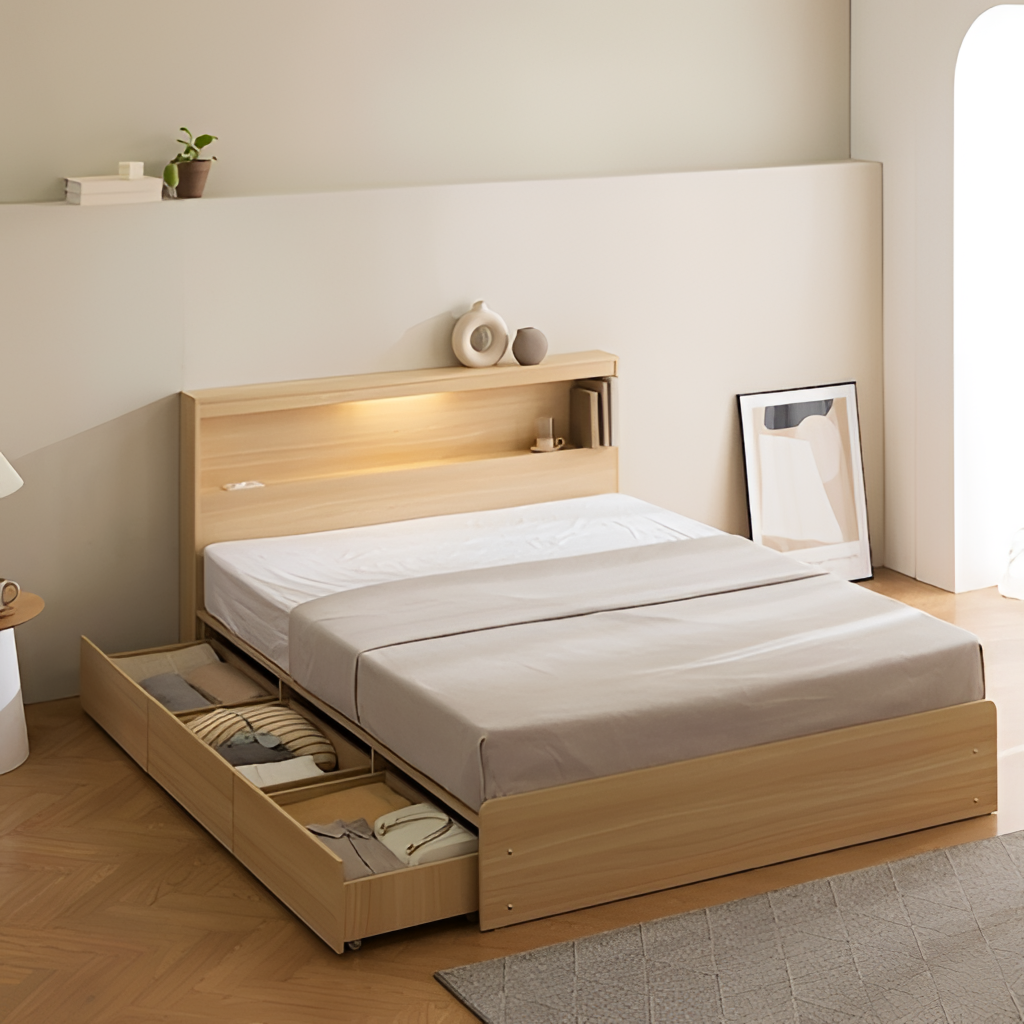
wood illuminated headboard bed, bedroom, brown wood flooring, with herringbone pattern, minimalist, paint wallpaper, with solid pattern